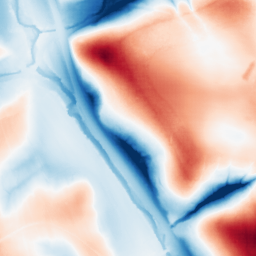
Category: trend_removal
Decomposition family: local_polynomial
Decomposition parameters: window_size: 101
degree: 1
Upsampling method: sinc_hamming
Upsampling parameters: scale: 4
kernel_size: 8
Upsampling scale: 4